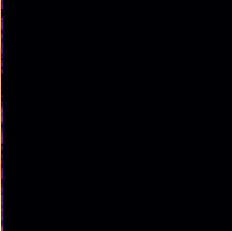
Sound class: Helicopter